Question: You know, I'm really disappointed right now. I spent the last 5 months making this app, from design to coding a..z and now I'm this close: my app supports 0 devices.
Then I spent almost 24 hours already trying to figure out what the heck is going on and still couldn't get it working. I need help.
p.s: The "" field: in my app I only have English with the default but I don't mind users in other languages on their phone will see my app in English.
Here is what I got:

'''
<?xml version="1.0" encoding="utf-8"?>
<manifest xmlns:android="http://schemas.android.com/apk/res/android"
package="xxxxxxxxxxx"
android:versionCode="2"
android:versionName="1.0" >
<uses-sdk
android:minSdkVersion="8"
android:targetSdkVersion="17" />
<uses-permission android:name="android.permission.ACCESS_NETWORK_STATE" />
<uses-permission android:name="android.permission.CAMERA" />
<uses-permission android:name="android.permission.INTERNET" />
<uses-permission android:name="android.permission.WRITE_EXTERNAL_STORAGE" />
<uses-feature android:name="android.hardware.CAMERA" />
<uses-feature android:name="android.hardware.camera.AUTOFOCUS" />
<application
android:hardwareAccelerated="true"
android:allowBackup="true"
android:icon="@drawable/ic_launcher"
android:label="@string/app_name"
android:theme="@style/Holo.Theme"
android:name="org.holoeverywhere.app.Application">
<!-- Blank Activity -->
<activity
android:name=".BlankActivity"
android:label="@string/app_name"
android:screenOrientation="portrait"
android:theme="@android:style/Theme.NoTitleBar">
<intent-filter>
<action android:name="android.intent.action.MAIN" />
<category android:name="android.intent.category.LAUNCHER" />
</intent-filter>
</activity>
<!-- Access Activity -->
<activity
android:name=".AccessActivity"
android:label="@string/title_activity_access"
android:screenOrientation="portrait">
</activity>
<!-- Register Activity -->
<activity
android:name=".RegisterActivity"
android:screenOrientation="portrait"
android:label="@string/lbActRegister">
</activity>
<!-- Login Activity -->
<activity
android:name=".LoginActivity"
android:screenOrientation="portrait"
android:label="@string/lbActLogin">
</activity>
<!-- Recovery Activity -->
<activity
android:name=".RecoveryActivity"
android:screenOrientation="portrait"
android:label="@string/lbActRecovery">
</activity>
<!-- Dashboard Activity -->
<activity
android:name=".DashboardActivity"
android:label="@string/app_name"
android:launchMode="singleTop"
android:screenOrientation="portrait"
android:configChanges="orientation|keyboardHidden|screenSize">
</activity>
<!-- Edit Profile Activity -->
<activity
android:name=".EditProfileActivity"
android:screenOrientation="portrait"
android:label="@string/lbActEditProfile">
</activity>
<!-- Feedback Activity -->
<activity
android:name=".FeedbackActivity"
android:screenOrientation="portrait"
android:label="@string/lbActFeedback">
</activity>
<!-- TOSU Activity -->
<activity
android:name=".TOSUActivity"
android:screenOrientation="portrait"
android:label="@string/lbActTerms">
</activity>
<!-- About Activity -->
<activity
android:name=".AboutActivity"
android:screenOrientation="portrait"
android:label="@string/lbActAbout">
</activity>
<!-- Donation Activity -->
<activity
android:name=".DonationActivity"
android:screenOrientation="portrait"
android:label="@string/lbActDonation">
</activity>
<!-- Image Upload Activity -->
<activity
android:name=".photo.ImageUploadActivity"
android:screenOrientation="portrait"
android:label="@string/lbActUpload"
android:configChanges="orientation|keyboardHidden|screenSize">
</activity>
<!-- Me Detail Activity -->
<activity
android:name=".photo.MeDetailActivity"
android:label="@string/lbActCollection"
android:parentActivityName=".DashboardActivity"
android:configChanges="orientation|keyboardHidden|screenSize">
<meta-data android:name="android.support.PARENT_ACTIVITY"
android:value=".DashboardActivity" />
</activity>
<!-- Explore Detail Activity -->
<activity
android:name=".photo.ExploreDetailActivity"
android:label="@string/lbActExplore"
android:parentActivityName=".DashboardActivity"
android:uiOptions="splitActionBarWhenNarrow"
android:configChanges="orientation|keyboardHidden|screenSize">
<meta-data android:name="android.support.PARENT_ACTIVITY"
android:value=".DashboardActivity" />
</activity>
<!-- Liked Detail Activity -->
<activity
android:name=".photo.LikedDetailActivity"
android:label="@string/lbActLikes"
android:parentActivityName=".DashboardActivity"
android:configChanges="orientation|keyboardHidden|screenSize">
<meta-data android:name="android.support.PARENT_ACTIVITY"
android:value=".DashboardActivity" />
</activity>
</application>
</manifest>
'''
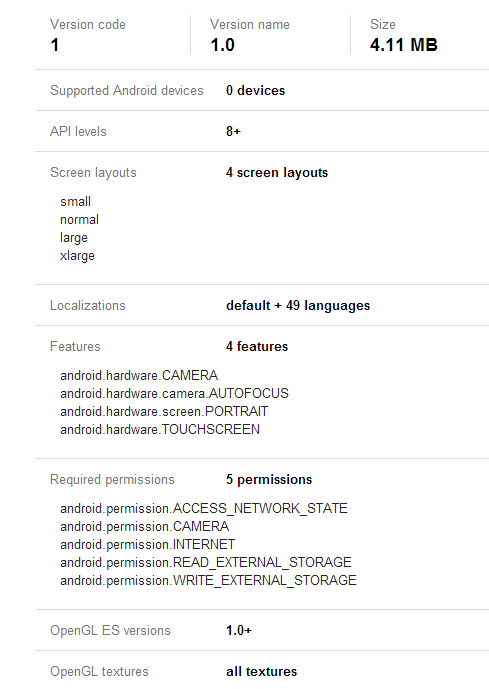
Answer: Try to change 'android.hardware.CAMERA' with 'android.hardware.camera'. Then
> For any of the permissions below, you can disable filtering based on
the implied feature by explicitly declaring the implied feature
explicitly, in a element, with an
android:required="false" attribute.
And according to the <URL>, you didn't add the feature 'android.hardware.camera.autofocus'.
So add this feature or change your camera permission with :
'''
<uses-feature android:name="android.hardware.camera" android:required="false" />
'''
Hope it works :)